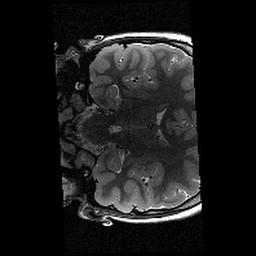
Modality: T2w
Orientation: coronal
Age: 9
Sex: female
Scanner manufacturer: siemens
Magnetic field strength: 3 T
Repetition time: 9.23 s
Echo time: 0.067 s